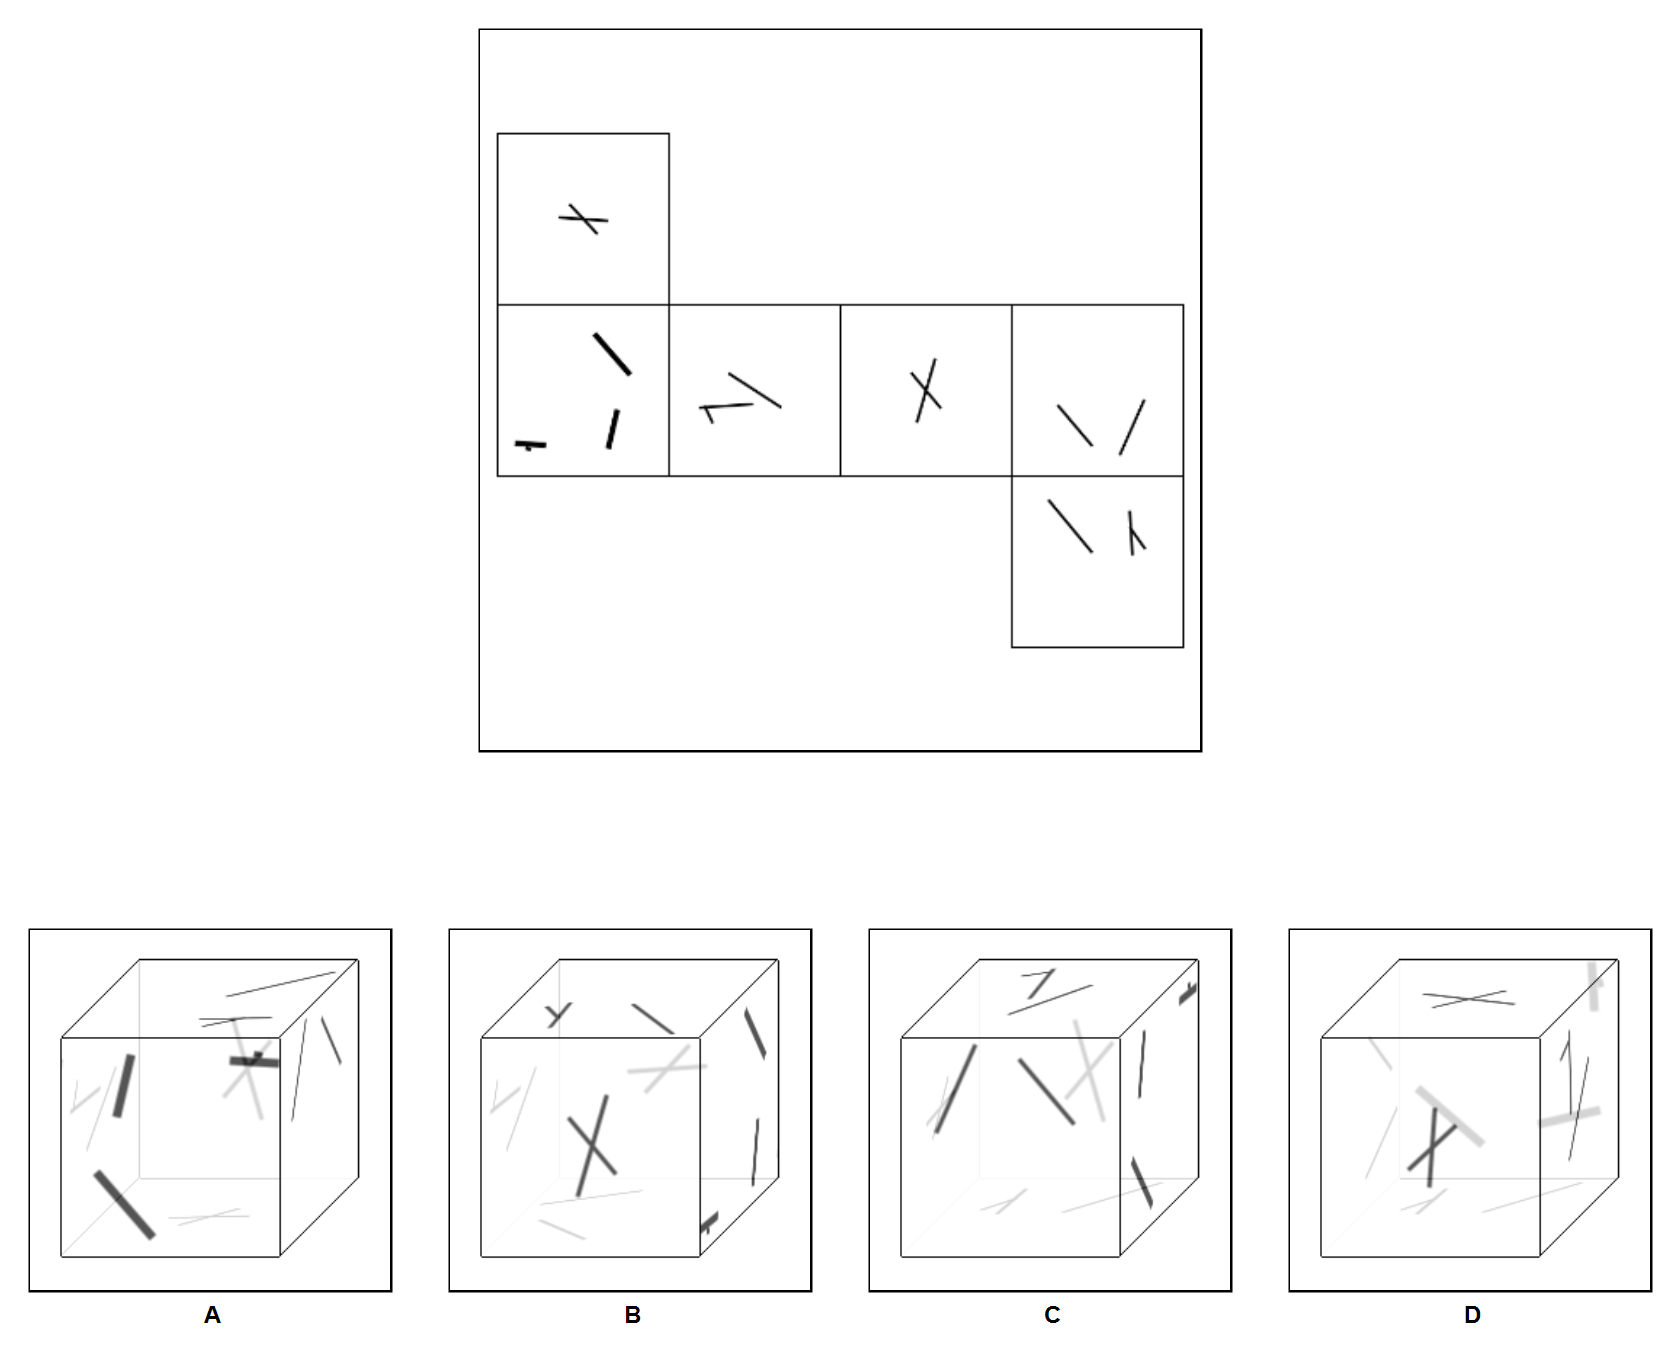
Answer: A